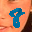
Label: 8